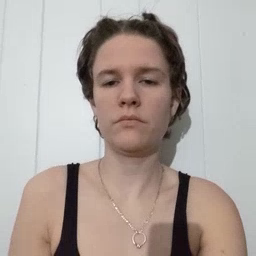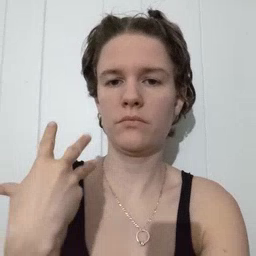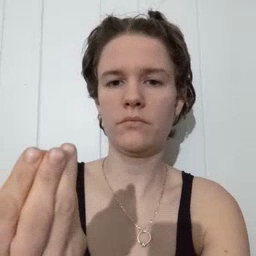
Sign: go